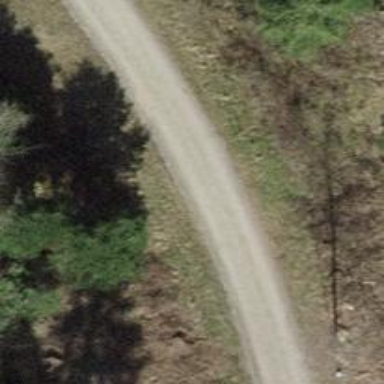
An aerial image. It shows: Track with fine gravel surface of grade2 quality.